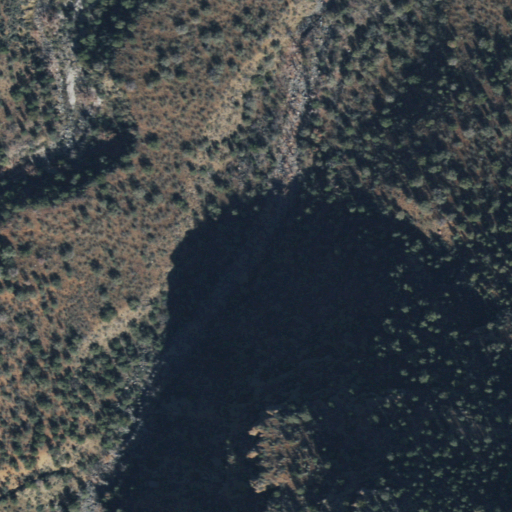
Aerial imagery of valley in Arizona named Mule Hoof Canyon containing shrub, mixed forest, and evergreen forest